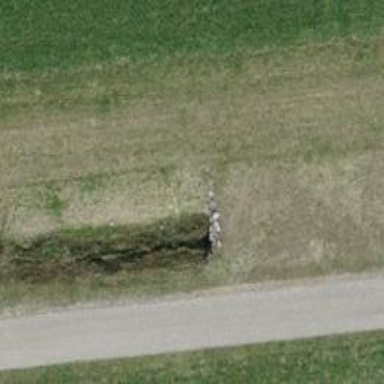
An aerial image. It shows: Culvert tunnel.